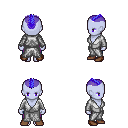
a pixel art fantasy rpg character, female body template, dark elf, purple skin, white robe, magenta pants, blue short mohawk hairstyle, brown shoes, four views (front, back, left, right), 2x2 character sprite sheet, small pixel art, hard edges, no anti-aliasing